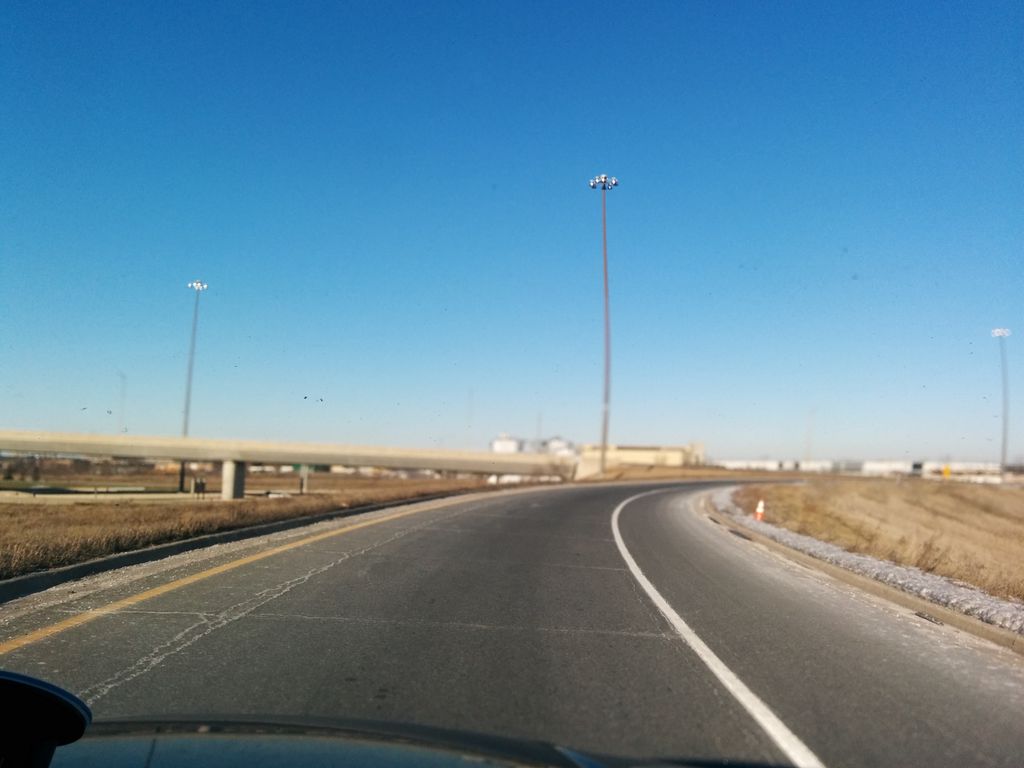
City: toronto